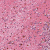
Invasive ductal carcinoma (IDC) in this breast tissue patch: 0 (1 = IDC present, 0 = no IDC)